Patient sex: F
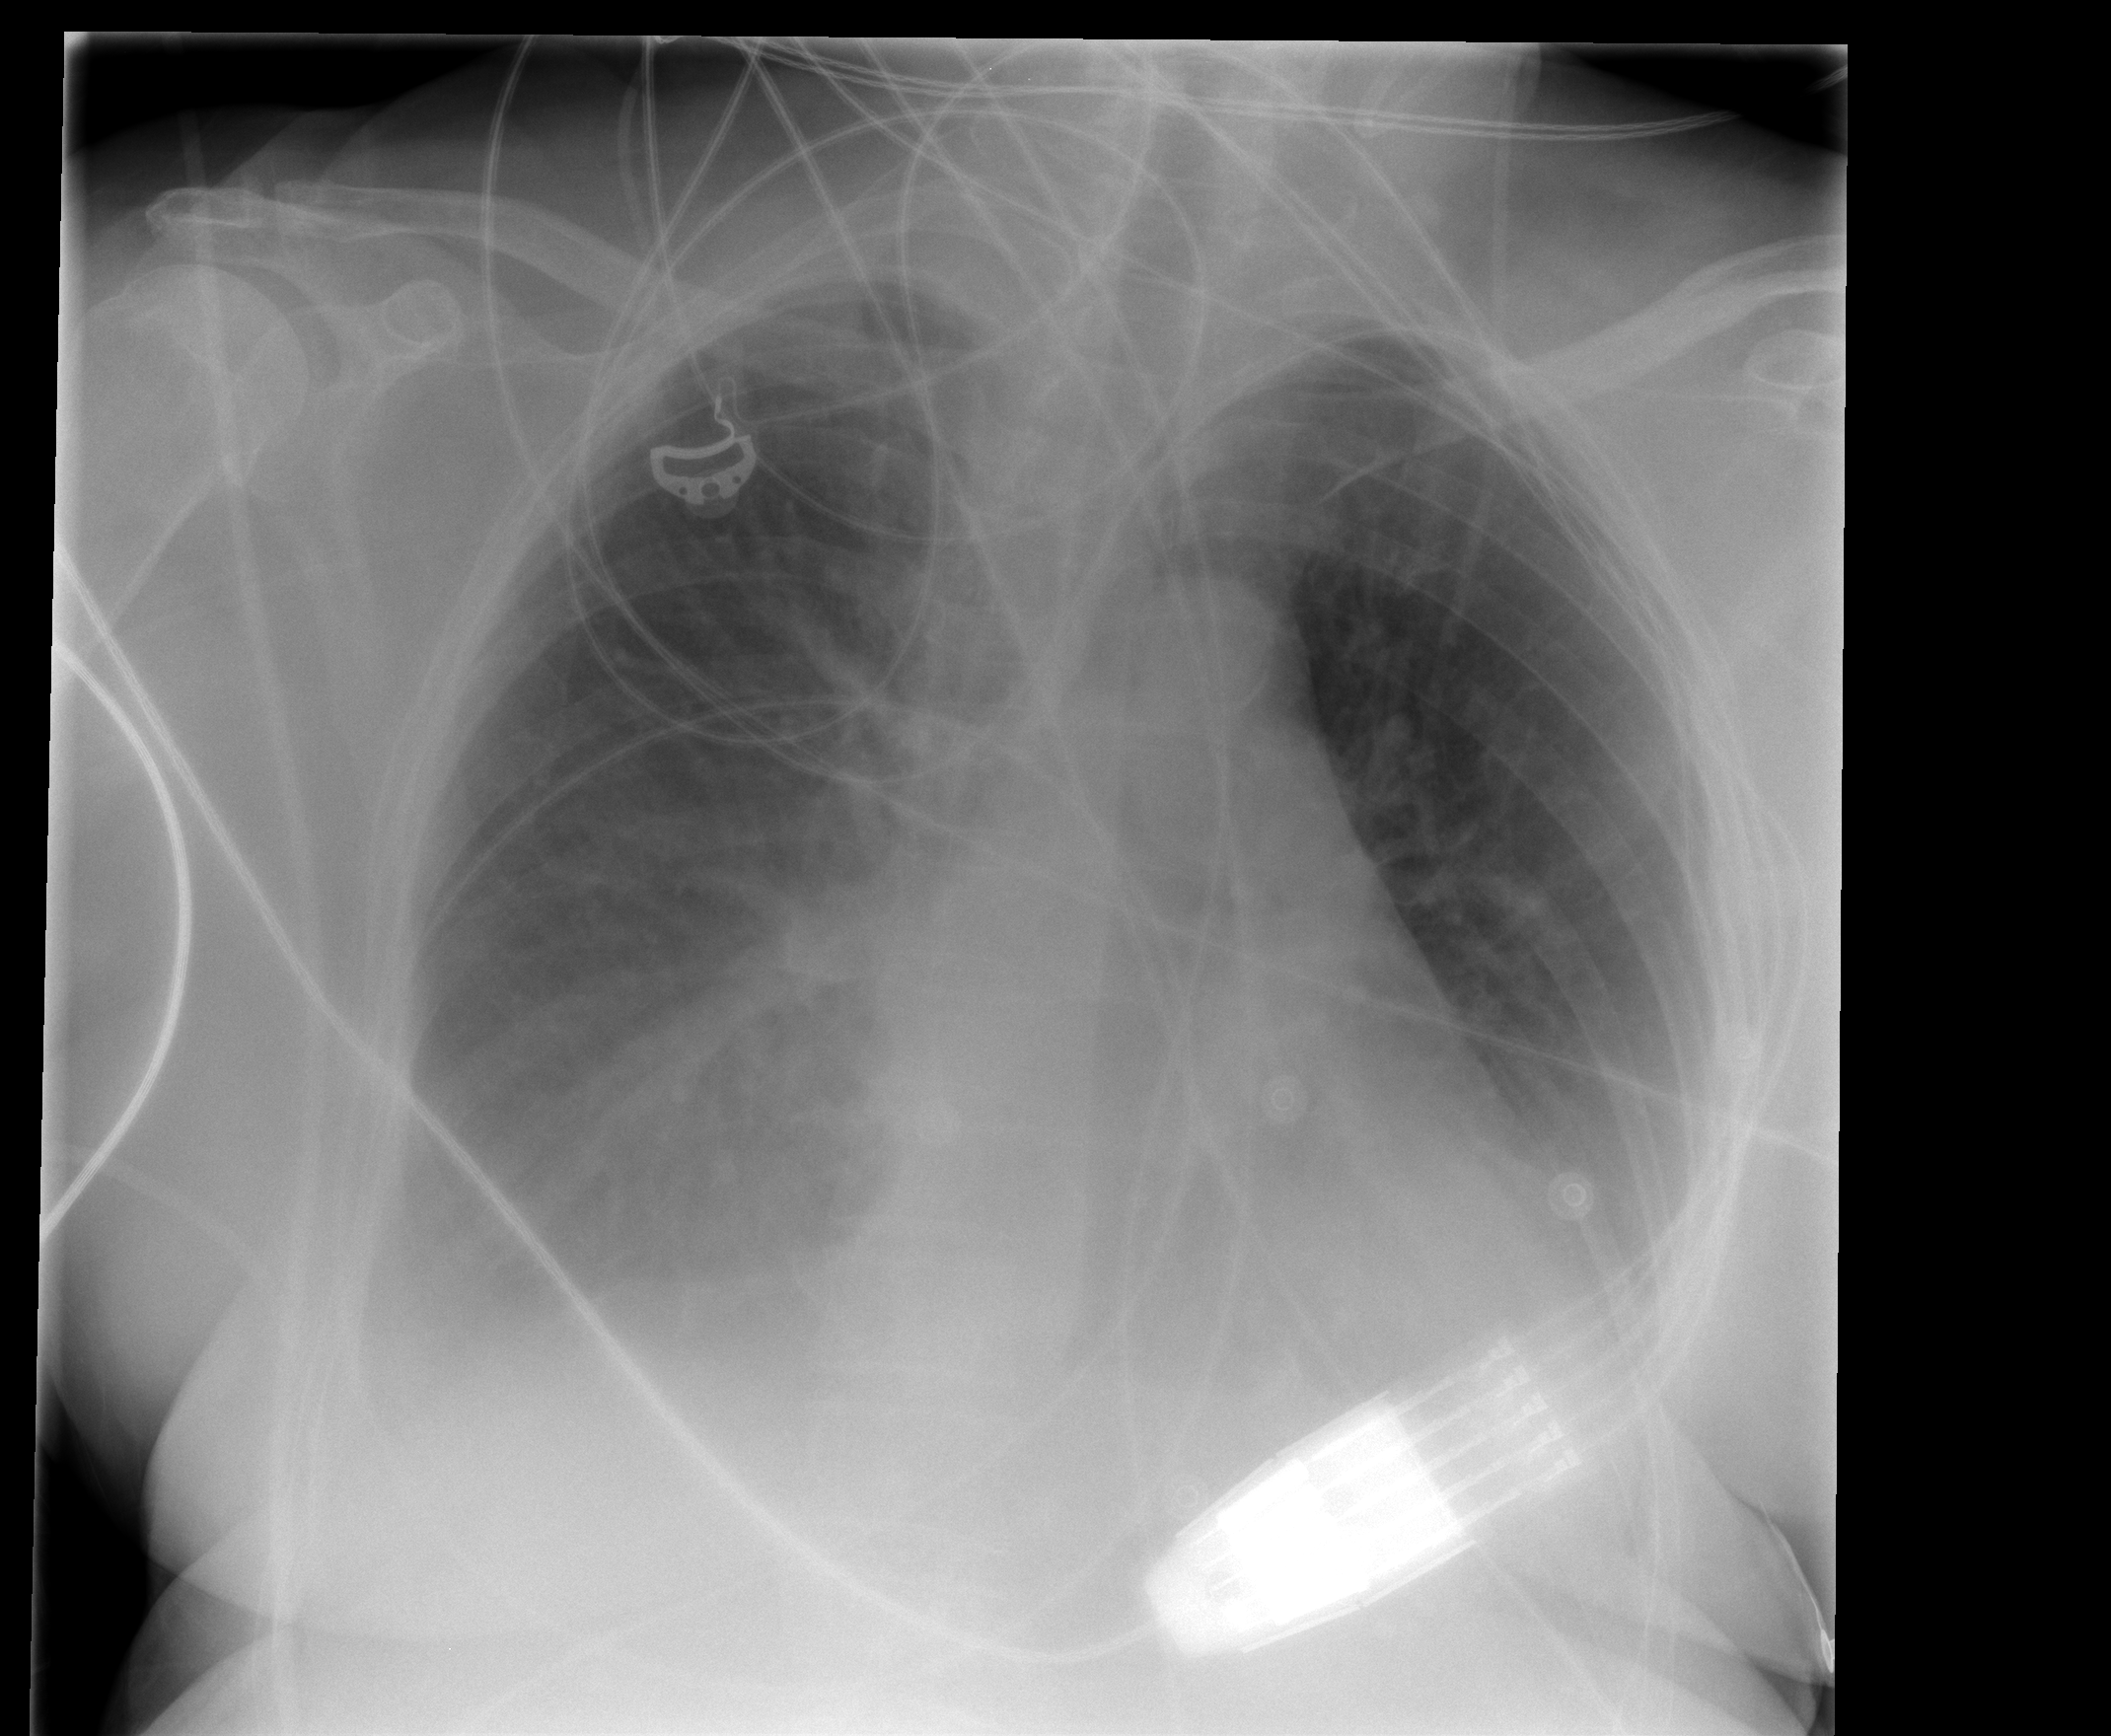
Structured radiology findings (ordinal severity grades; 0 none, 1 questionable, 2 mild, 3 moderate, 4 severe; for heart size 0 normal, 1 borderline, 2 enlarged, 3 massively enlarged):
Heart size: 2
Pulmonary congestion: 3
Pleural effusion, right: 2
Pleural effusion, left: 2
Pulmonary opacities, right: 1
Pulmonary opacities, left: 1
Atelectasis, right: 2
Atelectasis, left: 2